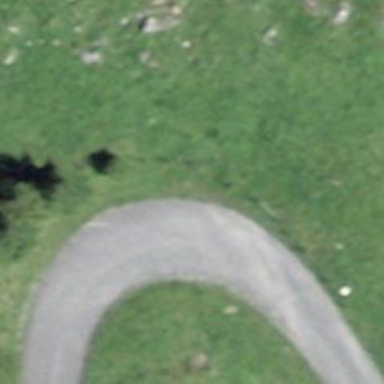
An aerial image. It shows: Well-maintained track road of grade 1.